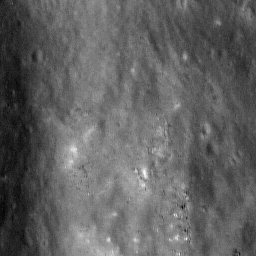
Host type: background_regolith
Lunar coordinates: latitude nan, longitude nan